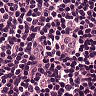
Metastatic tissue present: no